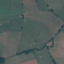
Land use / land cover: Pasture